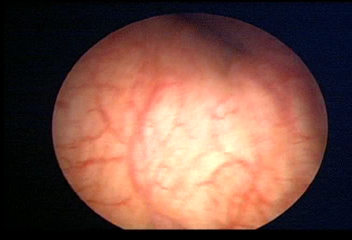
Modality: WLC
Class: Normal mucosa
Bladder cancer association: No